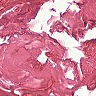
Metastatic tissue present: no